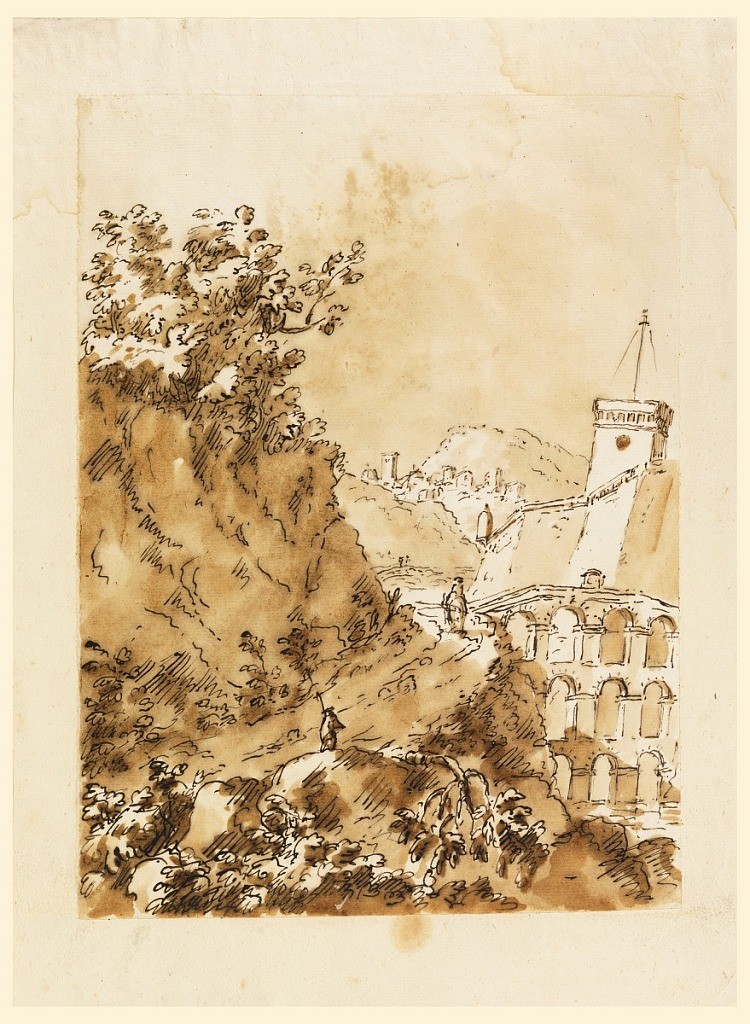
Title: Landscape with Mountain Town
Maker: Carlo Marchionni, Italian, 1702–1786
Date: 1760–80
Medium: Pen and ink, brush and bistre wash on paper
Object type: Drawing
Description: Landscape drawing of an aquaduct and building with a tower, possibly a church. Two men walk along a path leading to the town.